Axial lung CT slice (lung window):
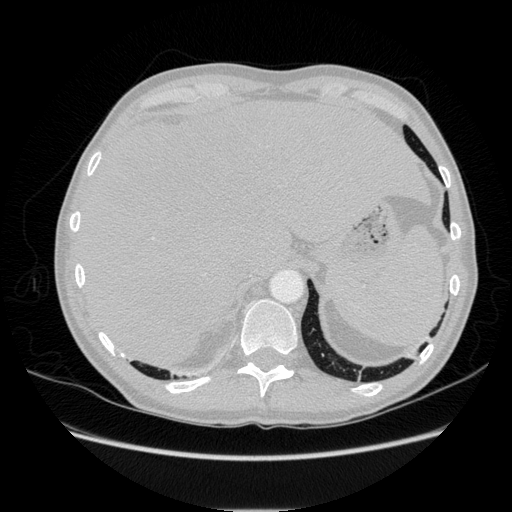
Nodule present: no